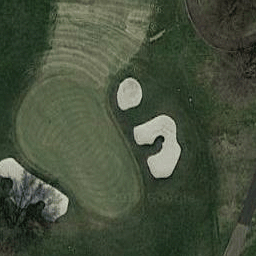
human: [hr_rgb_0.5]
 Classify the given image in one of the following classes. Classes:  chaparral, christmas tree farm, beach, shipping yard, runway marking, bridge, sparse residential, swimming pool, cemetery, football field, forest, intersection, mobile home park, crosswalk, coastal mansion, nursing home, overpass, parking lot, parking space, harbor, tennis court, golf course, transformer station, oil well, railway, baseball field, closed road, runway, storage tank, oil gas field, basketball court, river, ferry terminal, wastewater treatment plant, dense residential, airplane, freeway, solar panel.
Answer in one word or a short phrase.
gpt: golf course